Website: bh-photo
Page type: customer-info-address
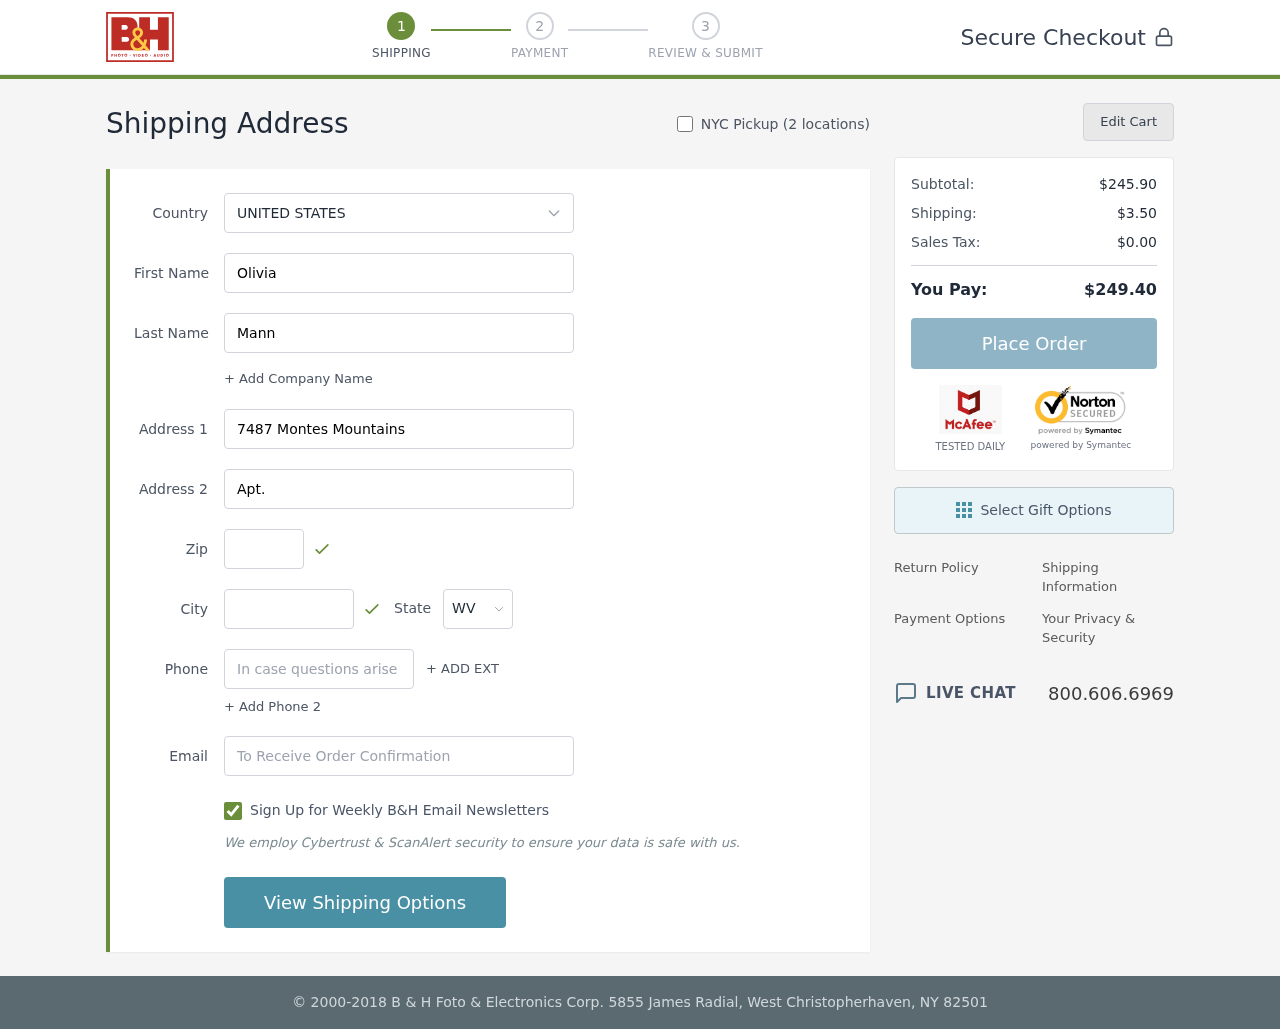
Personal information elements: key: PII_CITY
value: Port Michellehaven
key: PII_COUNTRY
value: United States
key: PII_EMAIL
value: olivia_mann@yahoo.com
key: PII_FIRSTNAME
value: Olivia
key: PII_LASTNAME
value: Mann
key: PII_PHONE
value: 9055580338
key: PII_POSTCODE
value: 09939
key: PII_STATE_ABBR
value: WV
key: PII_STREET
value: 7487 Montes Mountains
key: PII_STREET2
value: Apt. 447
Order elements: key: ORDER_SUBTOTAL
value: $245.90
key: ORDER_SHIPPING_COST
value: $3.50
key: ORDER_TAX
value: $0.00
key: ORDER_TOTAL
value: $249.40